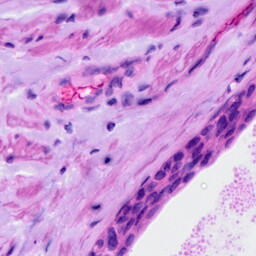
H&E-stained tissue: Ovarian